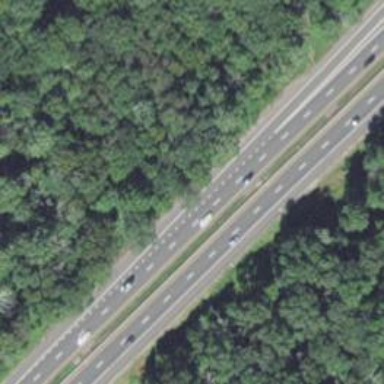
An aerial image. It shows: Bridge on motorway link.